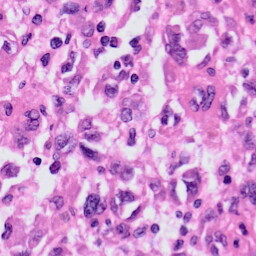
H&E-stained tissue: Skin